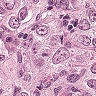
Metastatic tissue present: yes